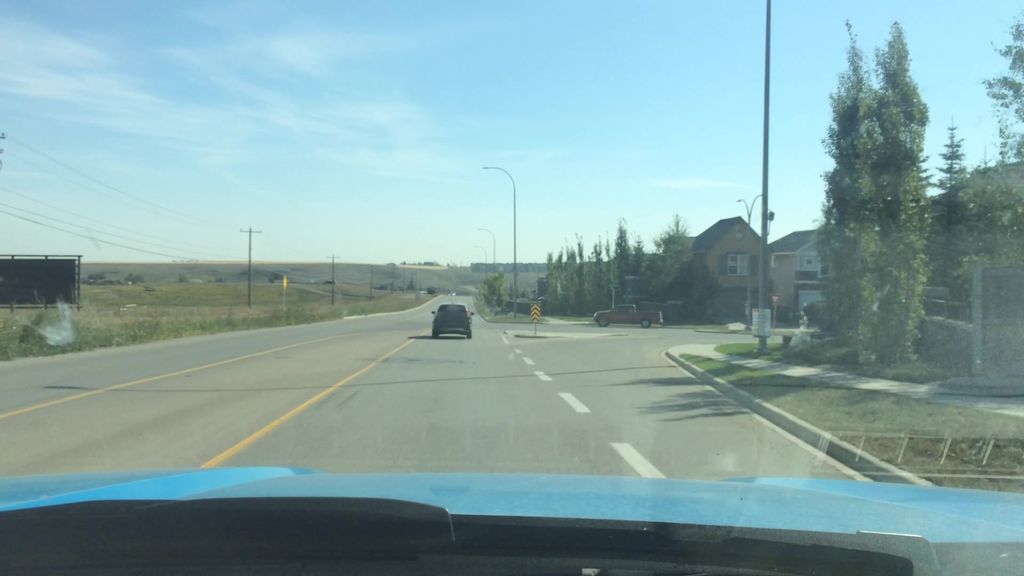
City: calgary